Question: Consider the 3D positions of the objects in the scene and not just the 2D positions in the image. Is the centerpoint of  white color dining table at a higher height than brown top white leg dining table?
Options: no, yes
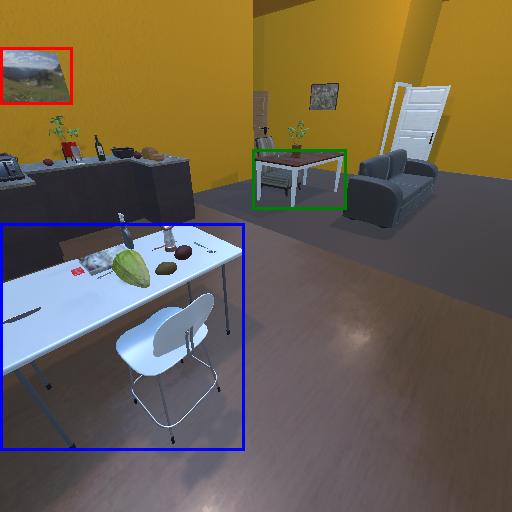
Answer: no